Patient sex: M
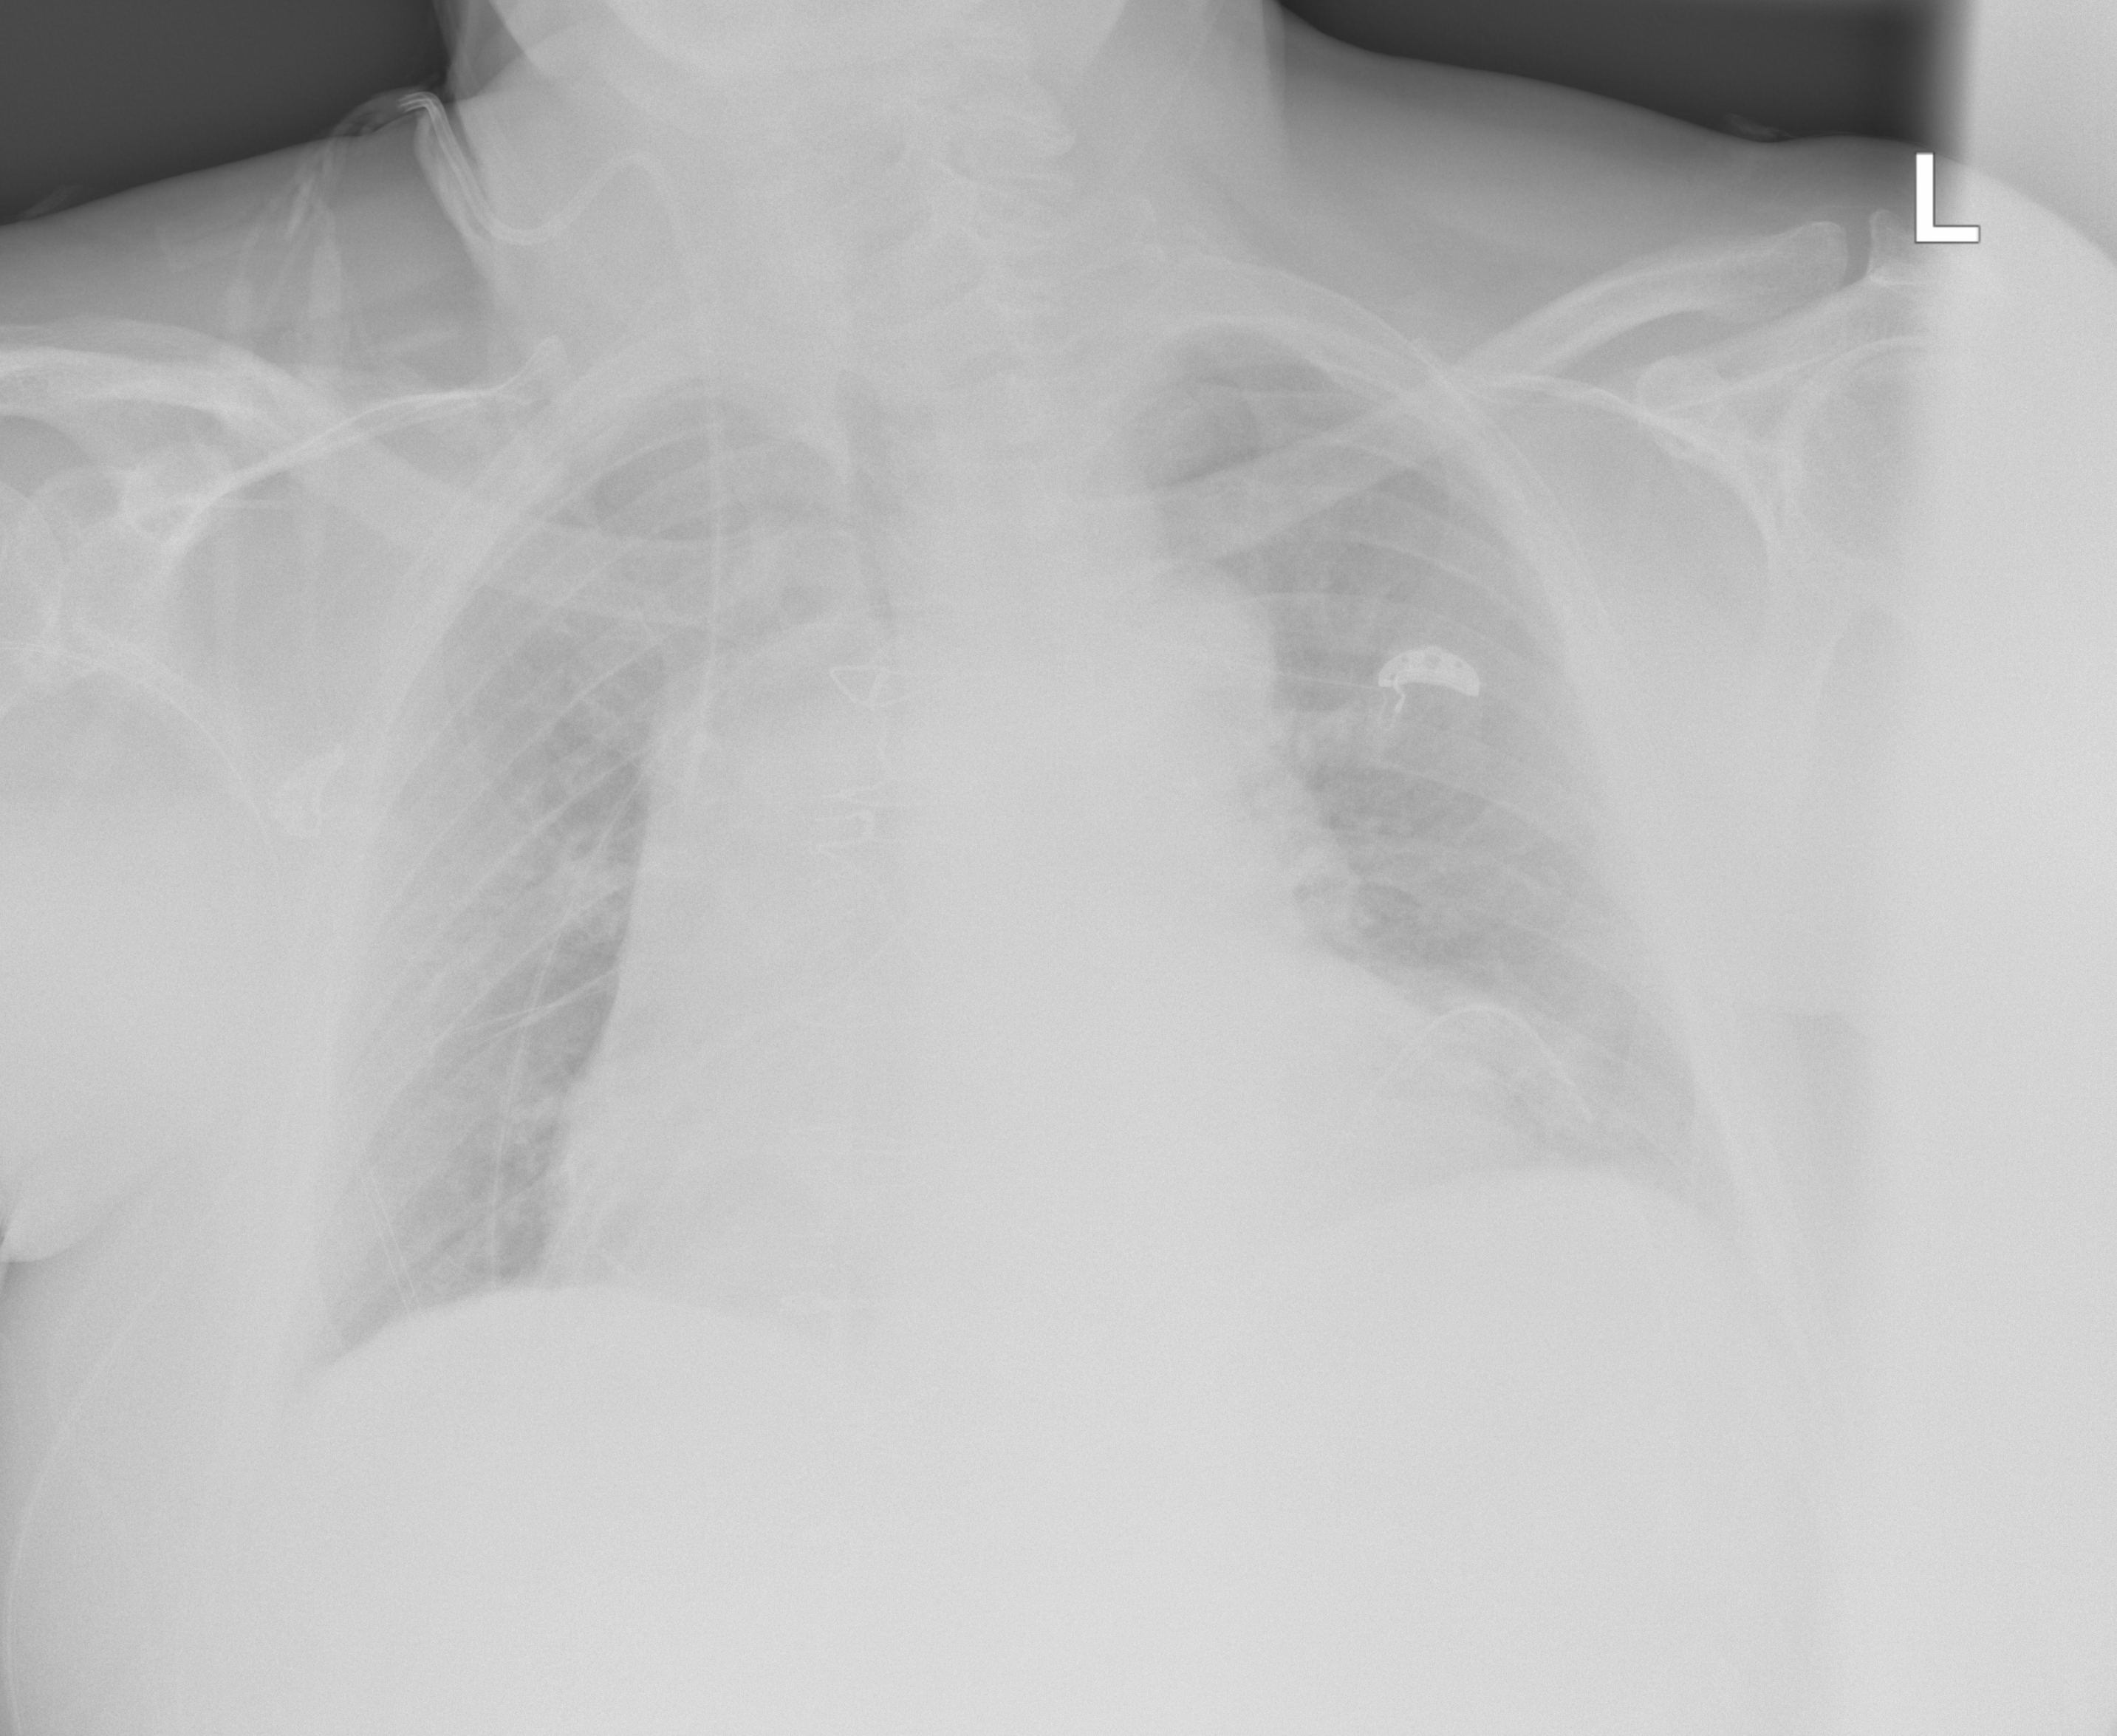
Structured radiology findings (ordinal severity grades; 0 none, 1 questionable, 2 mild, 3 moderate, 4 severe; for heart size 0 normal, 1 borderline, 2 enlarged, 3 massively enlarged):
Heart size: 3
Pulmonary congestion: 1
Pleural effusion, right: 0
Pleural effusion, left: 1
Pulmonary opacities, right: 0
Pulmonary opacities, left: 0
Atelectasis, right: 2
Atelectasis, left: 2